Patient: sex F, age 54
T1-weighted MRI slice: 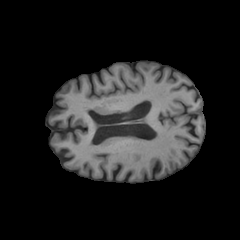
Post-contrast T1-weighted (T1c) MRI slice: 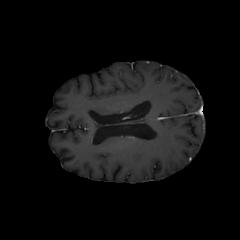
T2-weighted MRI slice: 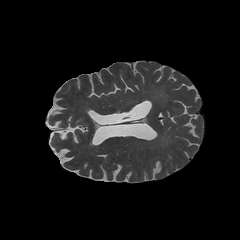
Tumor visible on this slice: no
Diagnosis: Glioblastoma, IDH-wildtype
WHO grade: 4